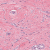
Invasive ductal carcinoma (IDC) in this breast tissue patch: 0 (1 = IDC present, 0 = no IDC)